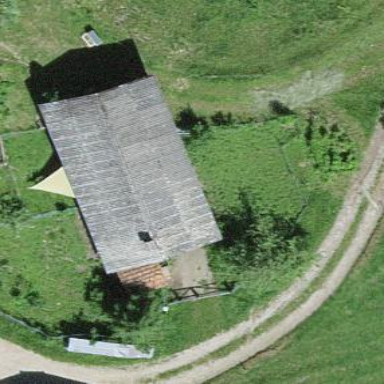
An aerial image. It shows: Gabled barn with sloped roof.